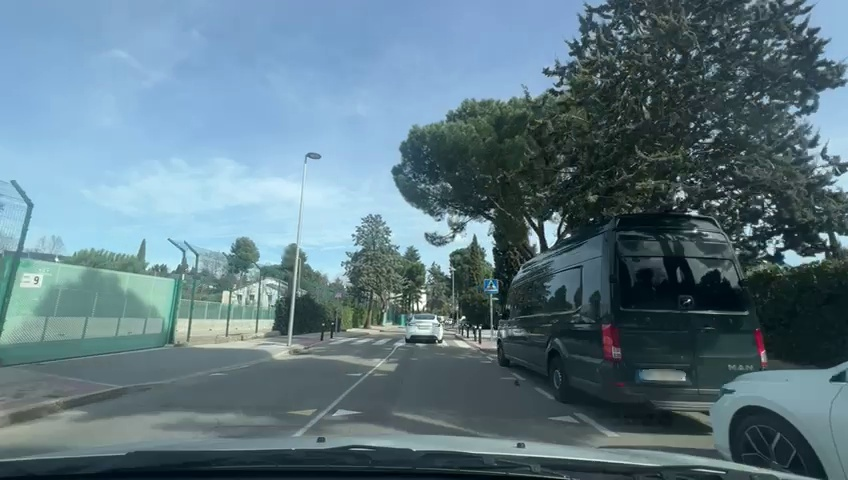
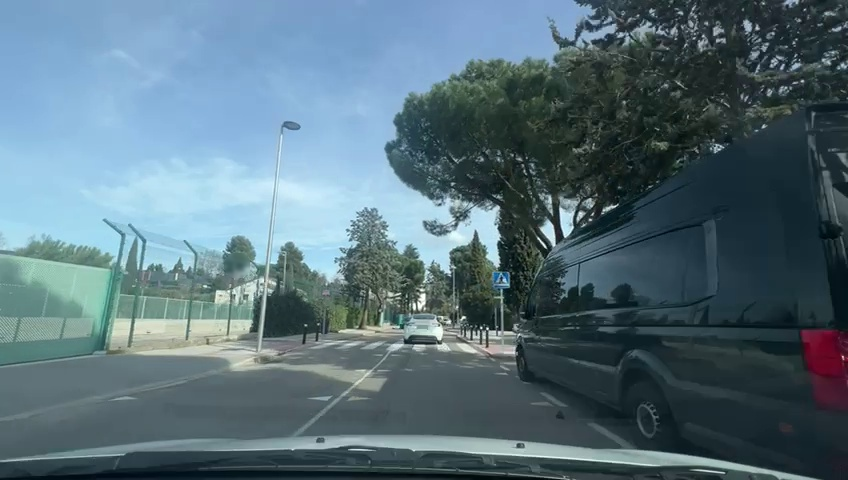
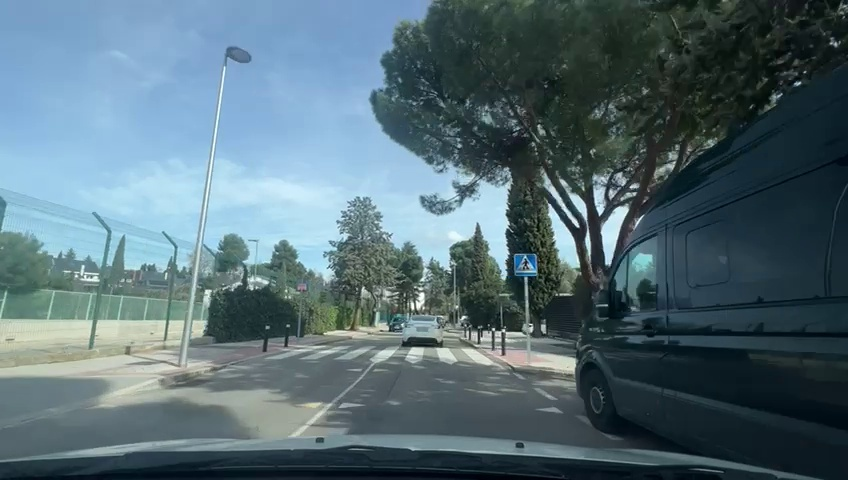
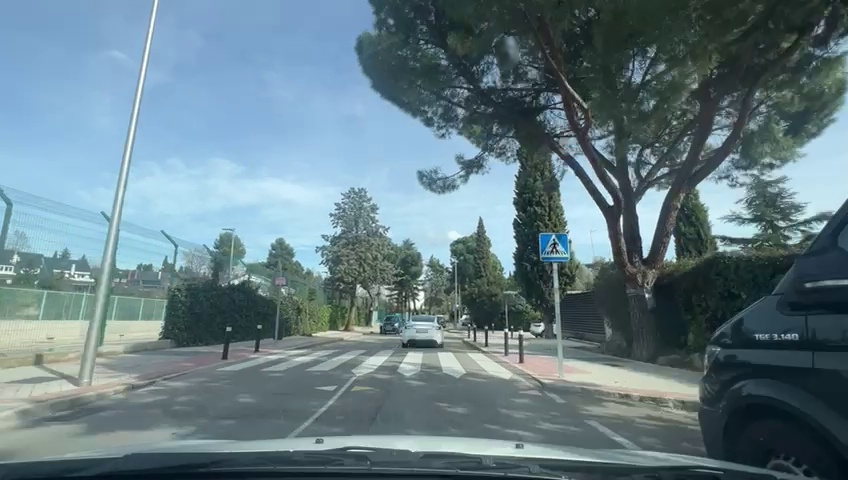
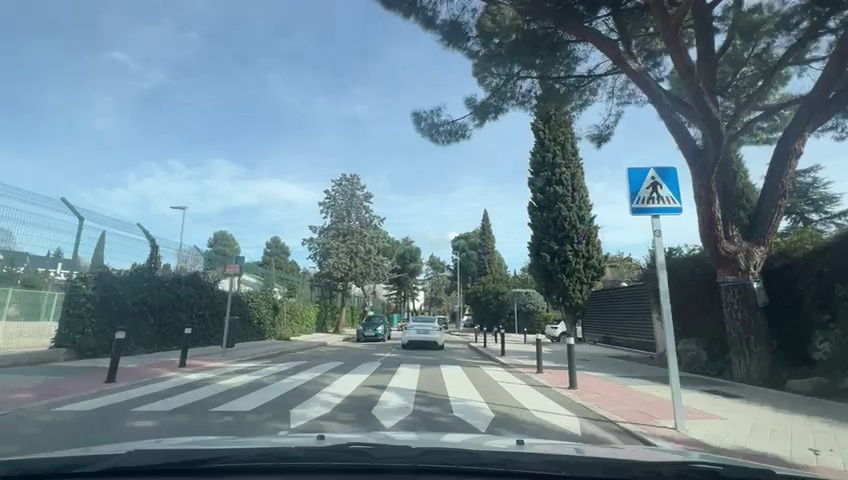
Situation: Lateral parked car
Question: Are vehicles present on the right side of the ego lane?
Answer: Yes
Reasoning: There are parked cars alongside the right par of the ego lane

Situation: Lateral parked car
Question: Are vehicles parked parallel or perpendicular to the roadway near the ego lane?
Answer: Yes
Reasoning: There are parallel cars parked on the right side. You can clearly see a black van and a white car

Situation: Lateral parked car
Question: Does the environment indicate an urban road where curbside parking is permitted?
Answer: Yes
Reasoning: Seems like a urban environment  where parking curbside is permited

Situation: Lateral parked car
Question: Is the ego vehicle traveling in a middle lane with traffic lanes on both sides?
Answer: No
Reasoning: Ego is travelling through a two sided road. It is driving in the right lane

Situation: Lateral parked car
Question: Are vehicles present on the left side of the ego lane?
Answer: No
Reasoning: There are no lateral parked cars on the left side of the sequence of pictures